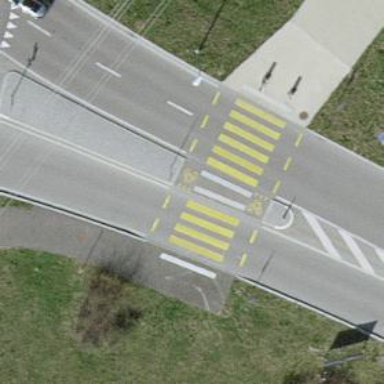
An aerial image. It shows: Traffic calming island.